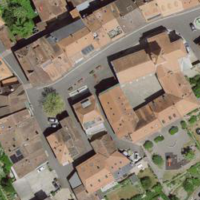
EUNIS habitat code: 54
Species observed at this site:
Sylvia atricapilla